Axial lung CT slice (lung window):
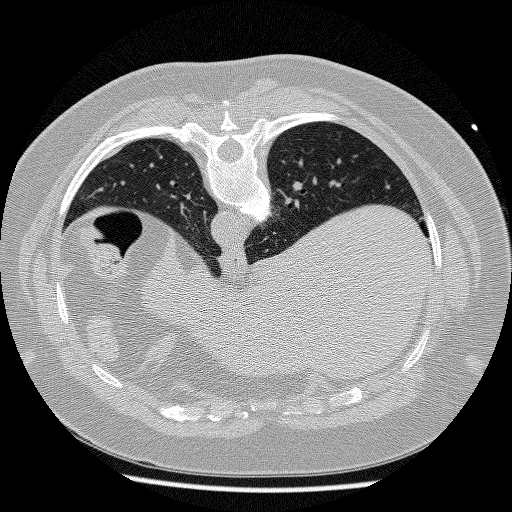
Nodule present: no